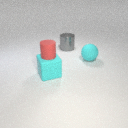
large cyan rubber sphere behind large cyan rubber cube